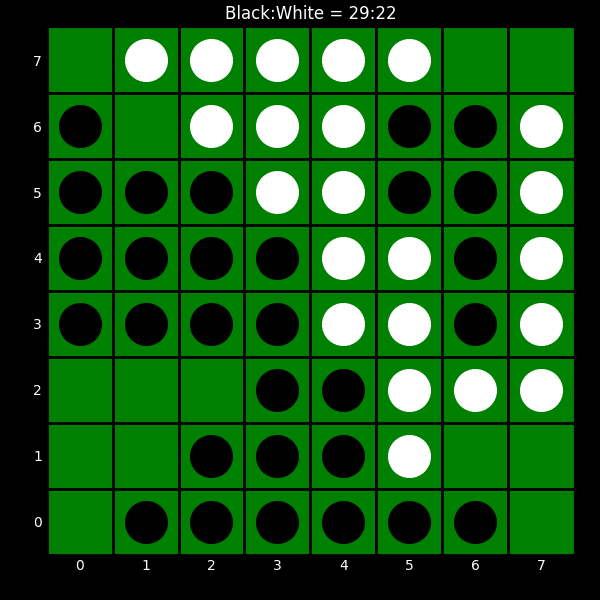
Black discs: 29
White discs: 22